Interaction volume radius: 10 \u00c5
Interaction volume height: 15 \u00c5
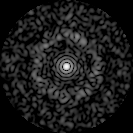
Disorder parameter: 0.8795